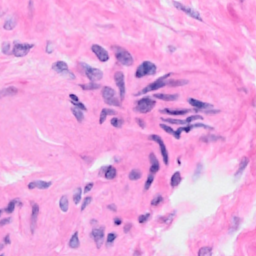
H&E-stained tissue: Breast